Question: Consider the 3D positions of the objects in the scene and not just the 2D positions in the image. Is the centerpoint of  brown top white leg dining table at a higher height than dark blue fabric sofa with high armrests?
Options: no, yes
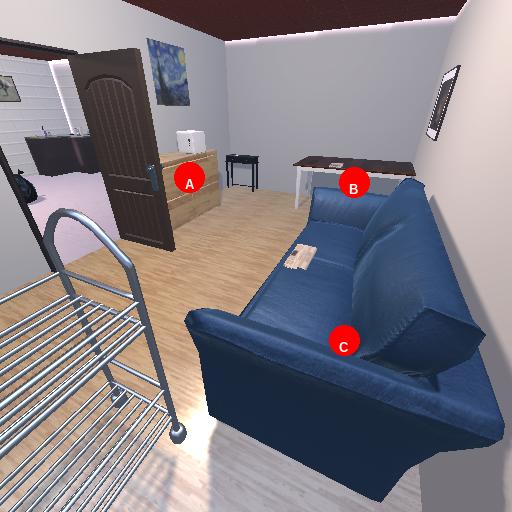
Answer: no